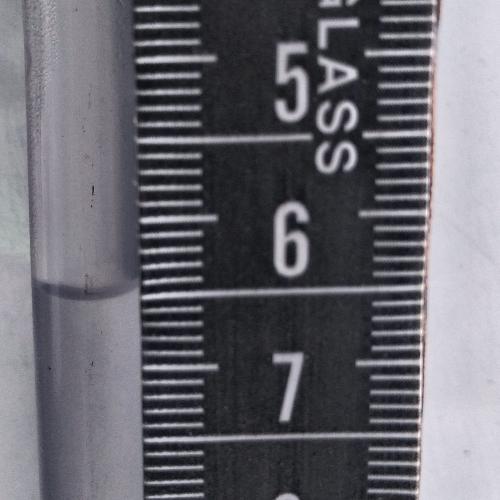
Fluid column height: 6.5 cm